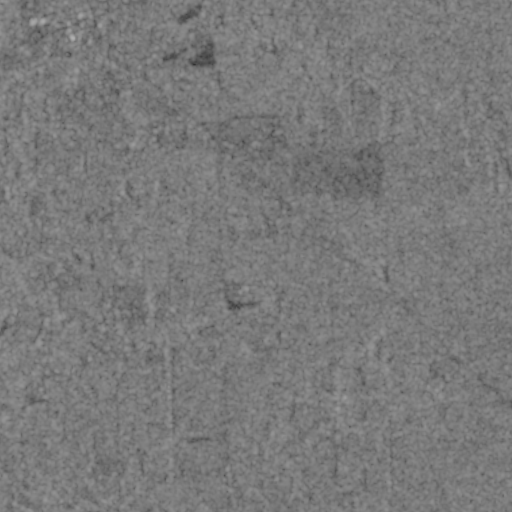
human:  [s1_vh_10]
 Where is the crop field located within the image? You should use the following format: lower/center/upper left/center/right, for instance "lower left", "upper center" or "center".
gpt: The crop field is located in the lower right of the image.
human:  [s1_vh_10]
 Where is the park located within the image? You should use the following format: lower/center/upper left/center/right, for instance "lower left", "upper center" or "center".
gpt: The park is located in the upper left of the image.
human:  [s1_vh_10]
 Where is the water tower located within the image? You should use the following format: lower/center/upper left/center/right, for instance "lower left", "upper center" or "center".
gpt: The water tower is located in the center right of the image.
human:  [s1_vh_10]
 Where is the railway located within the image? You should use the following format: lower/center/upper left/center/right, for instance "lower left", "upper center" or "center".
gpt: The railway is located in the upper of the image.
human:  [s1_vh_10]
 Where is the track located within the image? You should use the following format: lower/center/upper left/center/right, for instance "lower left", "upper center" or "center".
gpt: There is no track in the image.

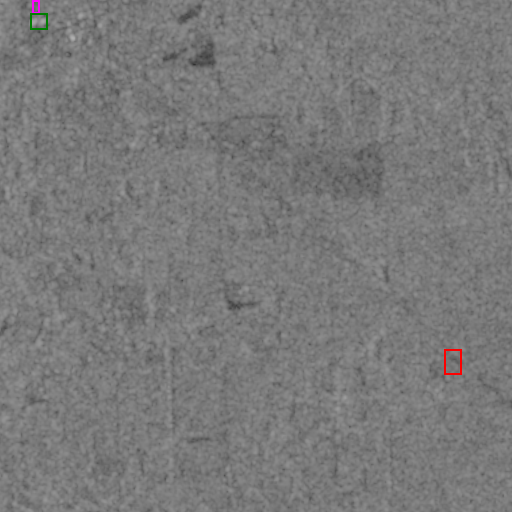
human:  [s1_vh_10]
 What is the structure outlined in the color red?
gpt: The structure outlined in red is a crop field.
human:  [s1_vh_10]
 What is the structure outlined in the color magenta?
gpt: The structure outlined in magenta is a park.
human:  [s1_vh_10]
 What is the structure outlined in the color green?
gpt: The structure outlined in green is a building.
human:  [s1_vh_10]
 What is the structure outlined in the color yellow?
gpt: There is no yellow outline.